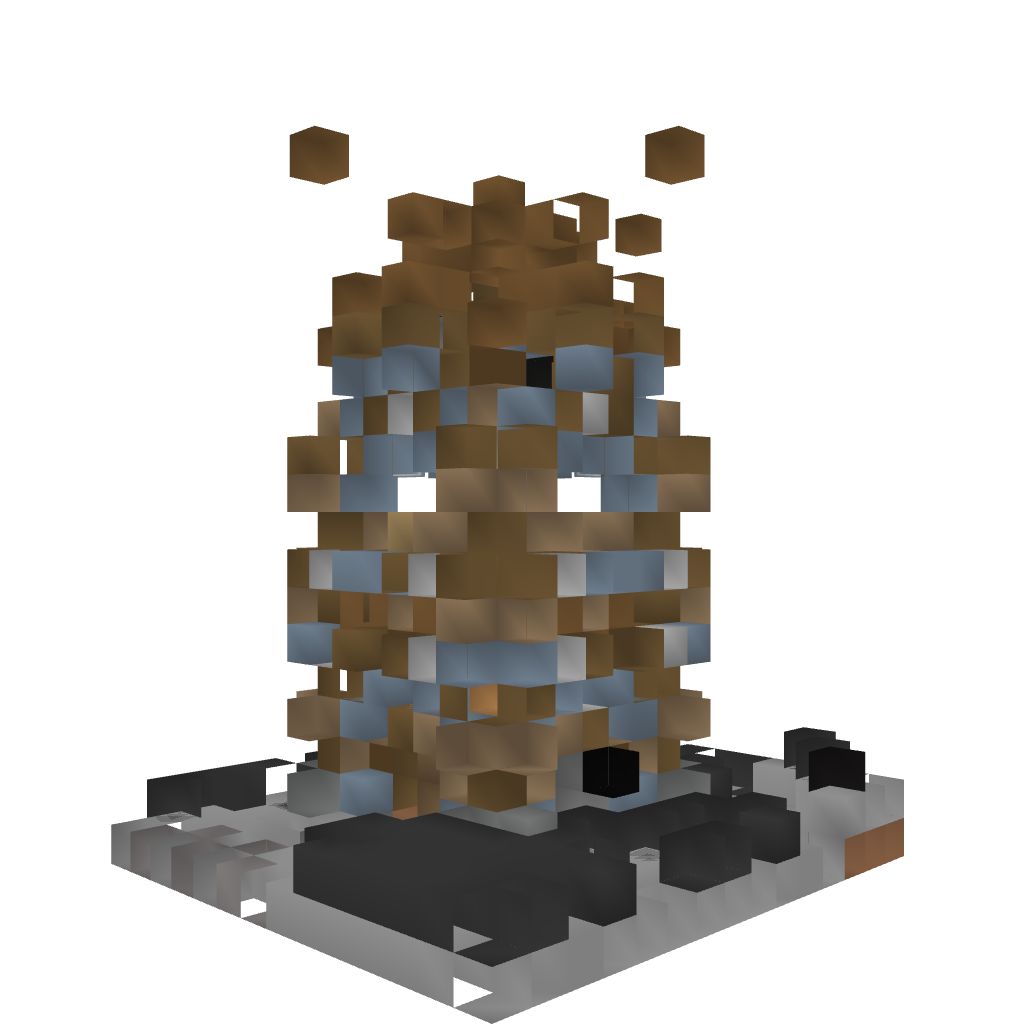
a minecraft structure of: Medieval tower